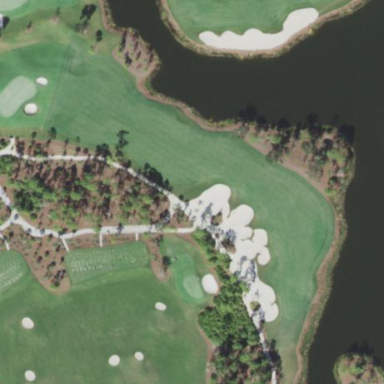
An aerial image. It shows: Water hazard on golf course. The hazard is natural water feature.